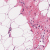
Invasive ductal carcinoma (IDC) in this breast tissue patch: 0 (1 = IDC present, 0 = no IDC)